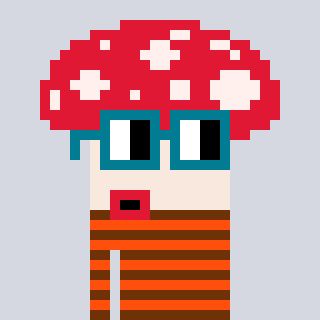
a pixel art character with square dark green glasses, a mushroom-shaped head and a orange-colored body on a cool background